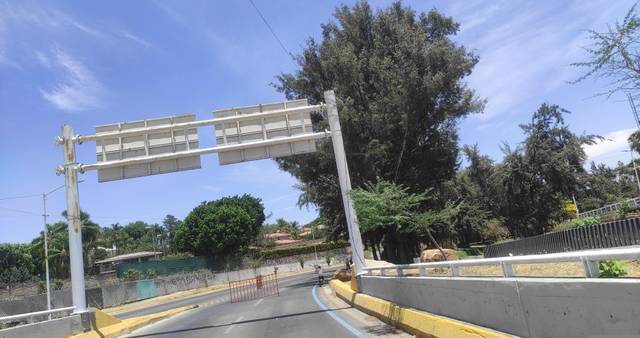
Region: Mexico
Coordinates: 20.712, -103.407